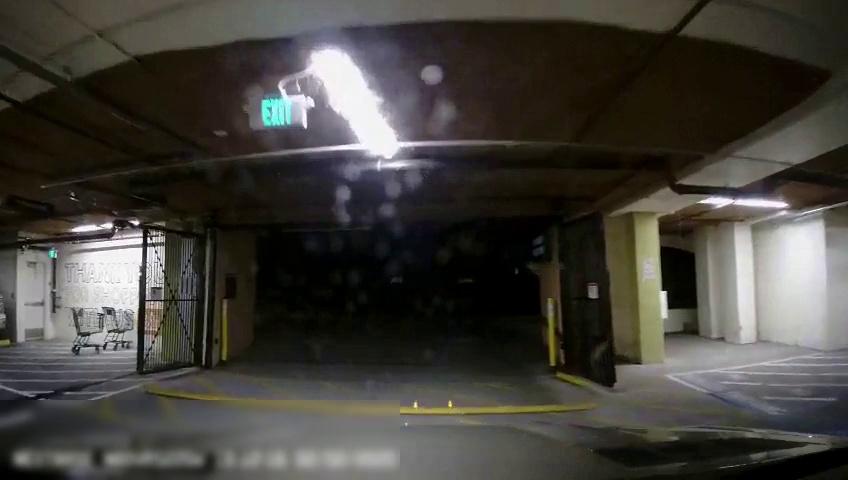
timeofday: Night
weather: Other
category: Drivable Space
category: Vehicles | Truck